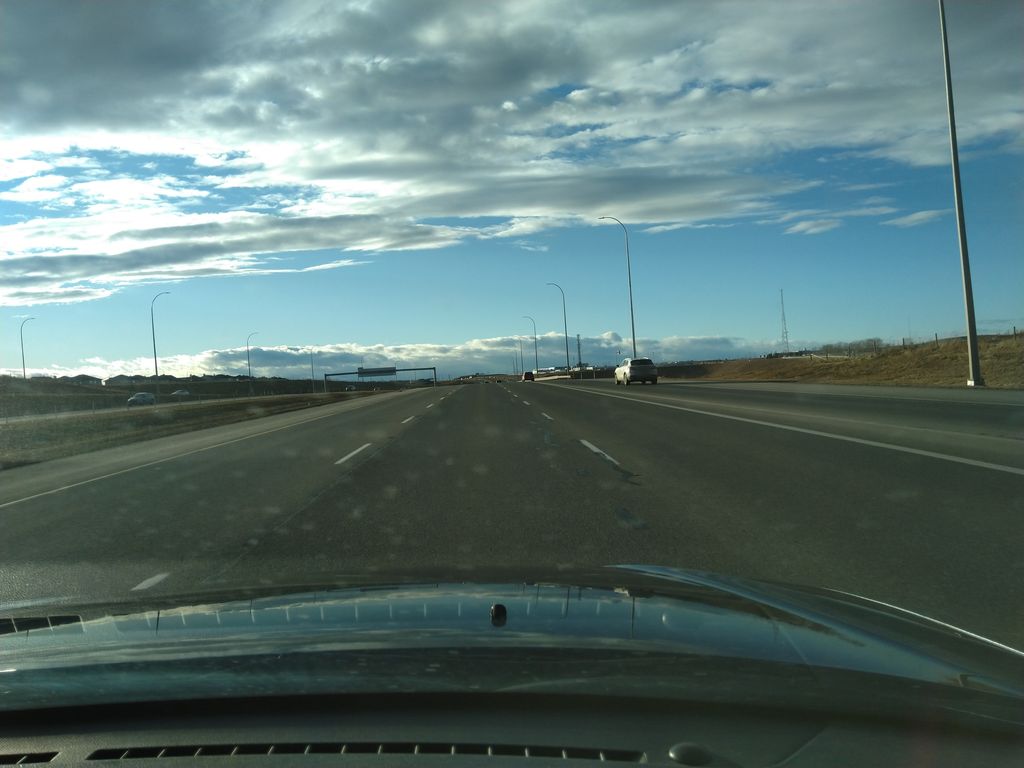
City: calgary